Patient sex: F
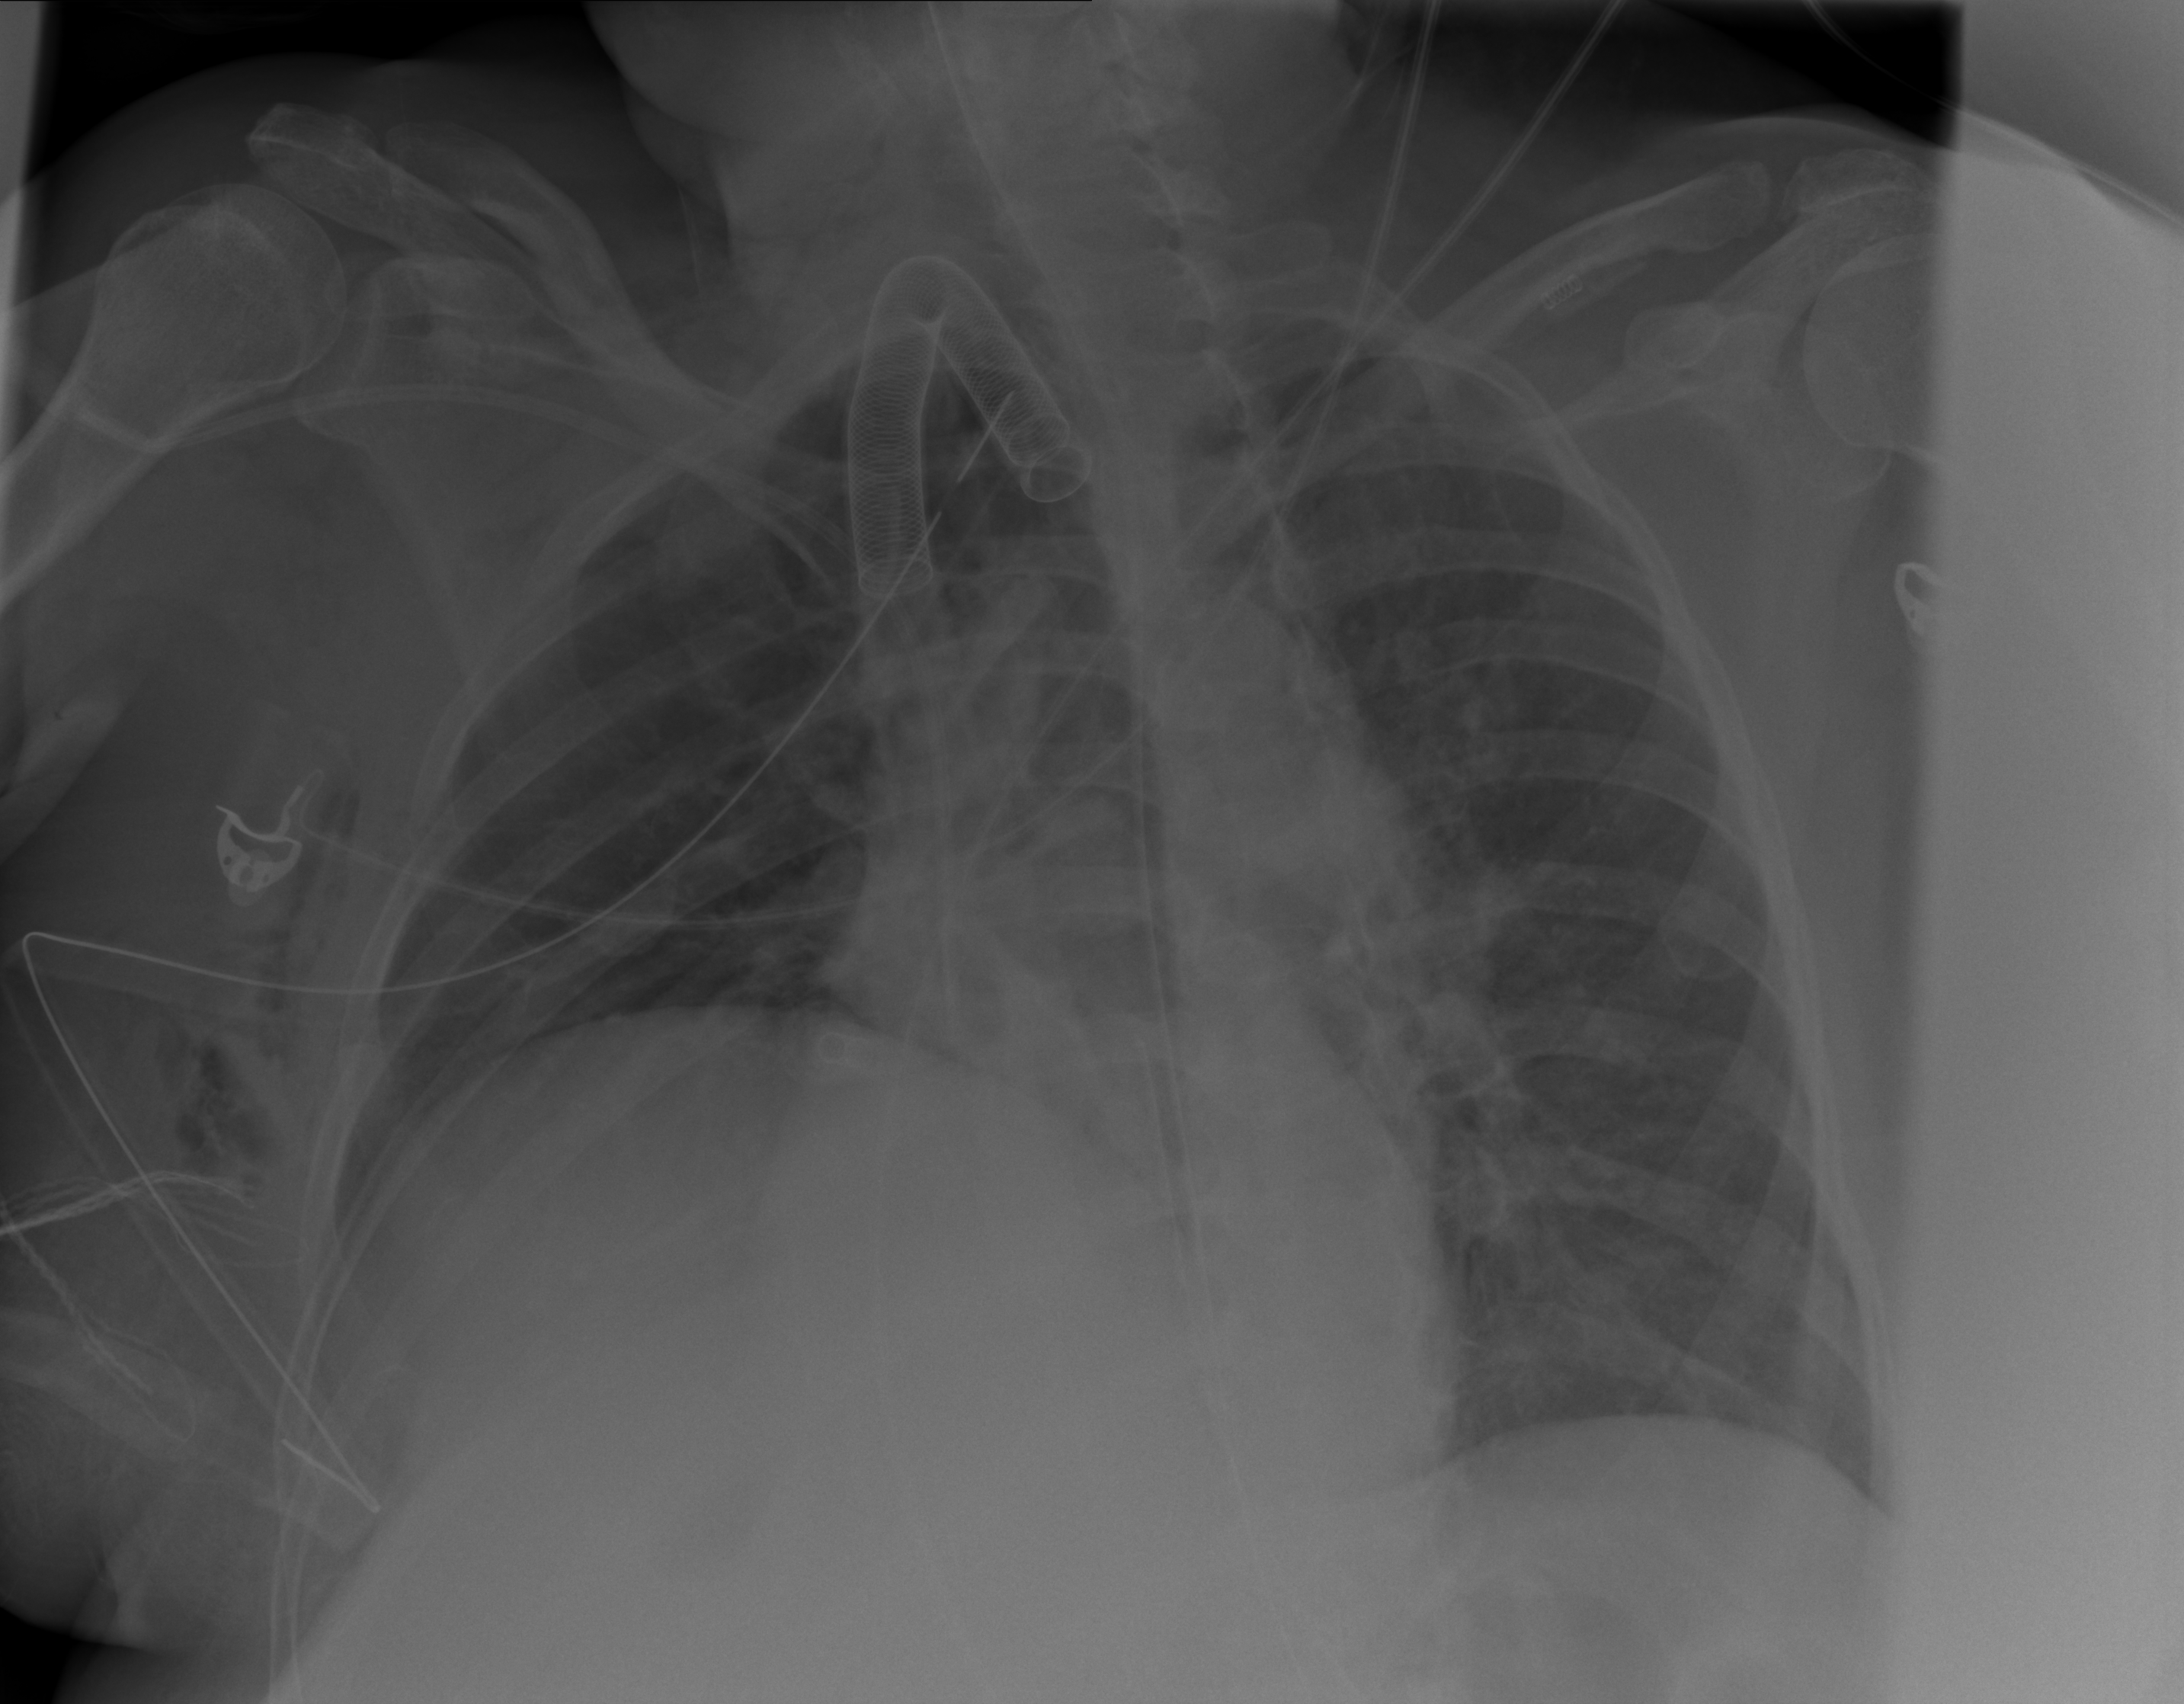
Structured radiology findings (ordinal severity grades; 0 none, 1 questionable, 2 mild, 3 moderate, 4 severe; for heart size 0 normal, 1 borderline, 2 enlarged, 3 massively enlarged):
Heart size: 0
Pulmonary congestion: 0
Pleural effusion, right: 0
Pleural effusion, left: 0
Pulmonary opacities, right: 0
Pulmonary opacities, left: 0
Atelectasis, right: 2
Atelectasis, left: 2